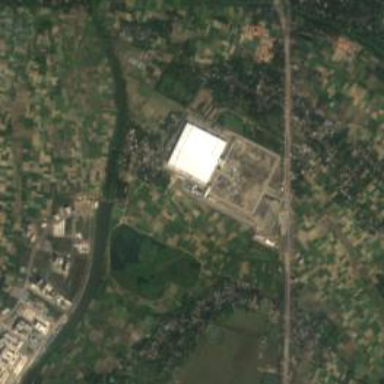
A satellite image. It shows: Industrial area featuring warehouse.